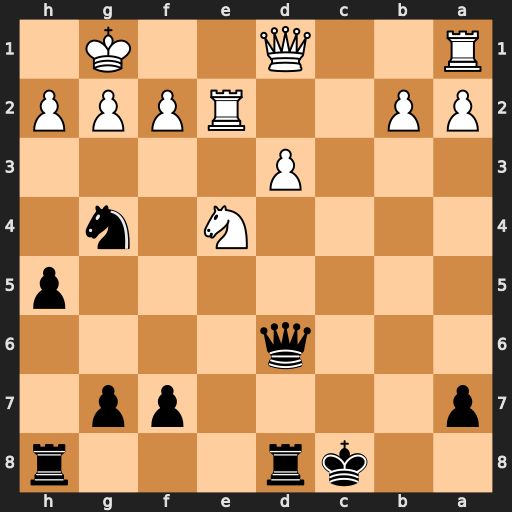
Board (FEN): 2kr3r/p4pp1/3q4/7p/4N1n1/3P4/PP2RPPP/R2Q2K1
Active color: b
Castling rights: -
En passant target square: -
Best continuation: Qxh2+ Kf1 Qh1#